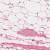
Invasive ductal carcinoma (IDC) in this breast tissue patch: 0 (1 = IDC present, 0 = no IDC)